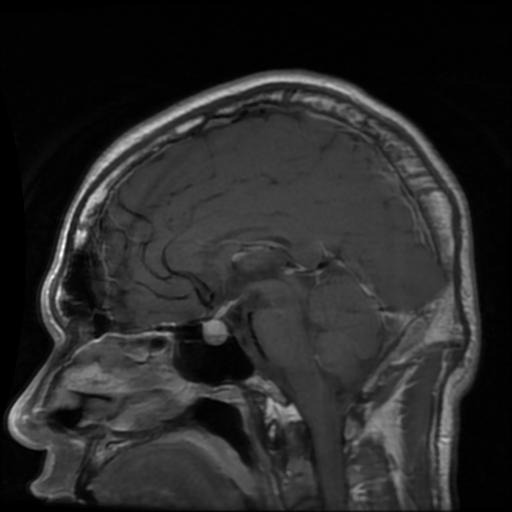
Label: pituitary